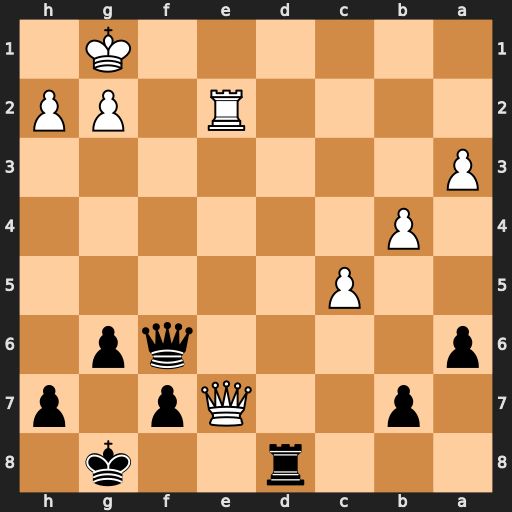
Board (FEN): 3r2k1/1p2Qp1p/p4qp1/2P5/1P6/P7/4R1PP/6K1
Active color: b
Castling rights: -
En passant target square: -
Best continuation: Rd1+ Re1 Qxe7